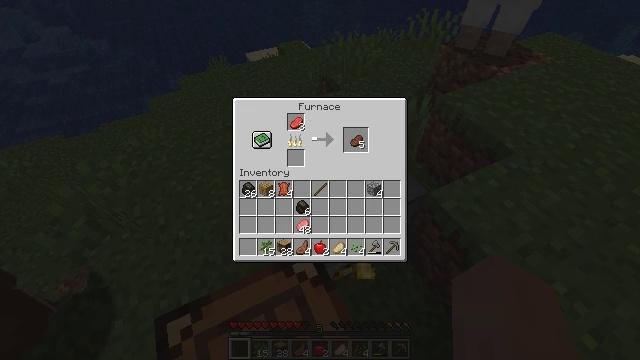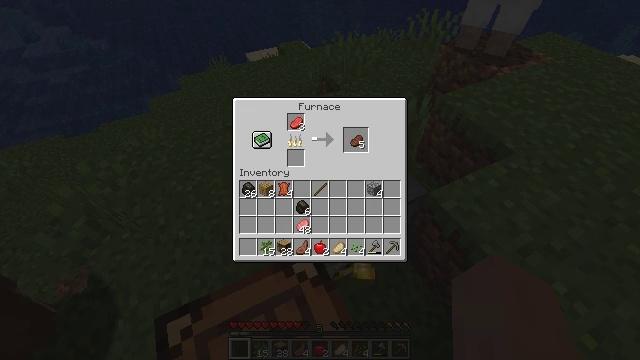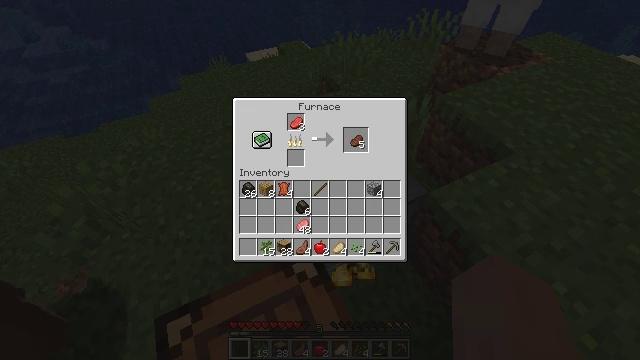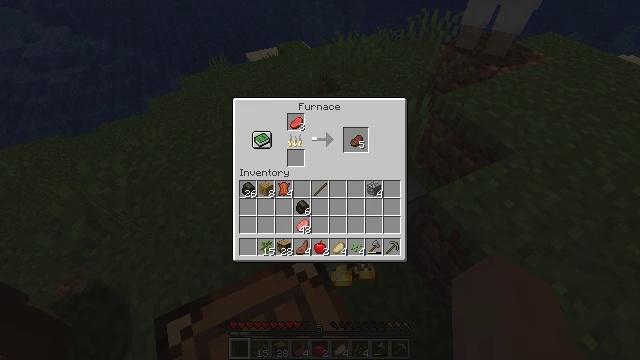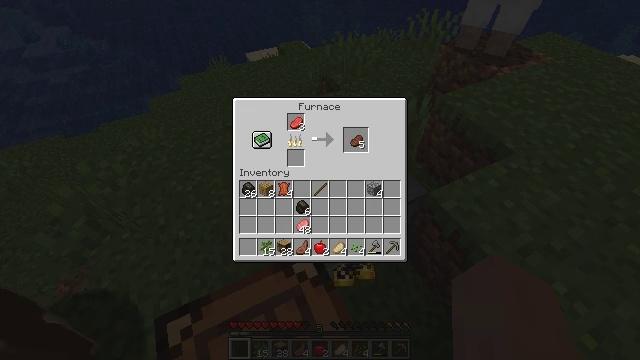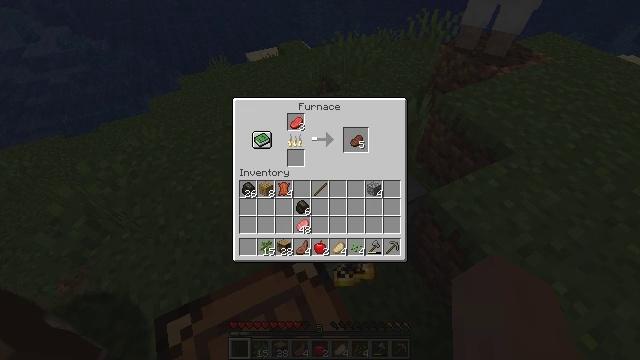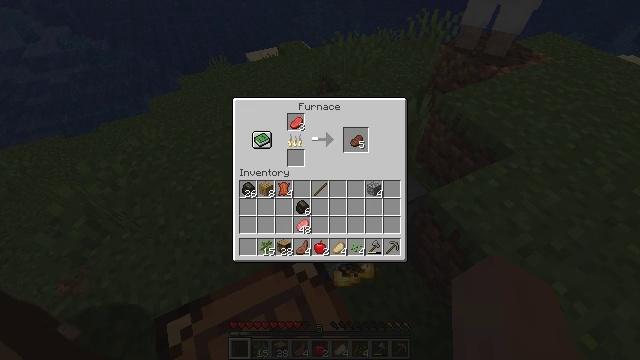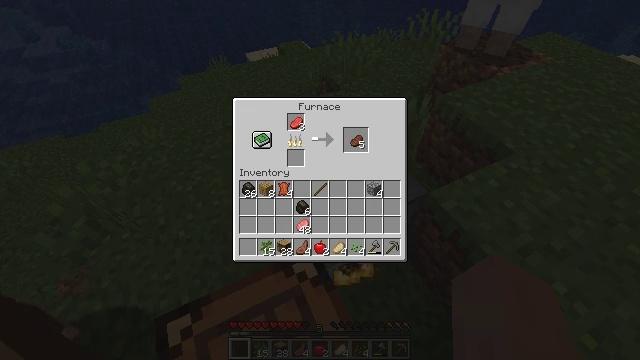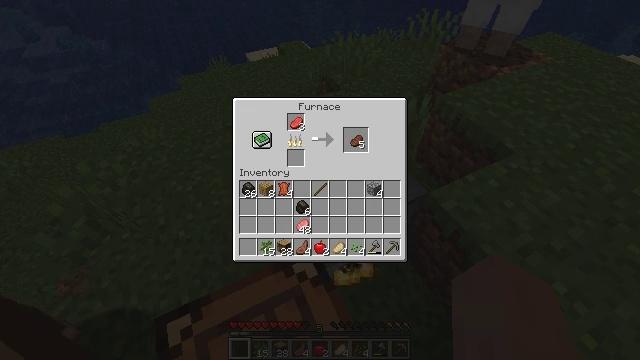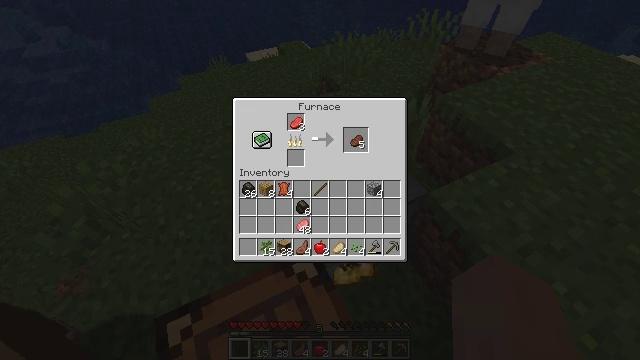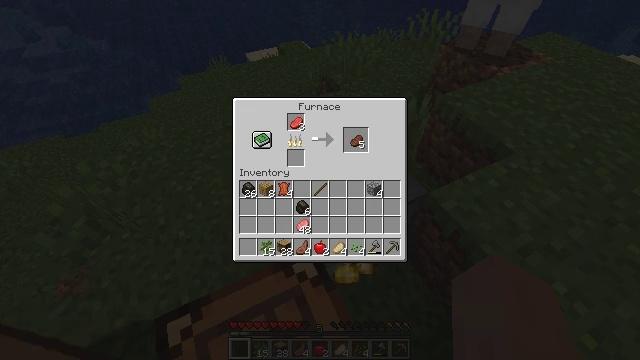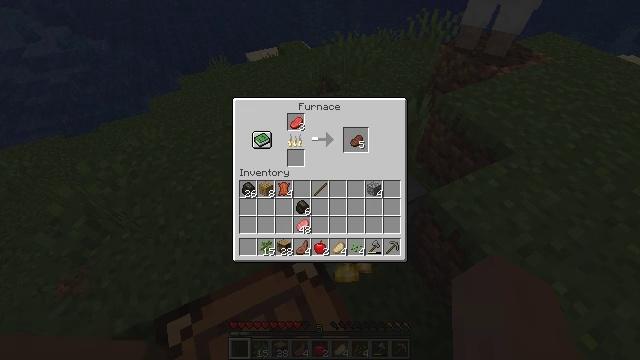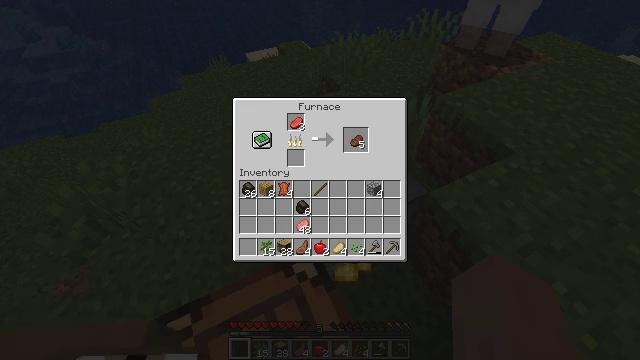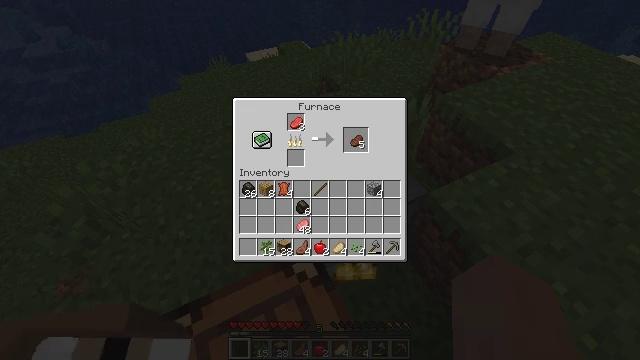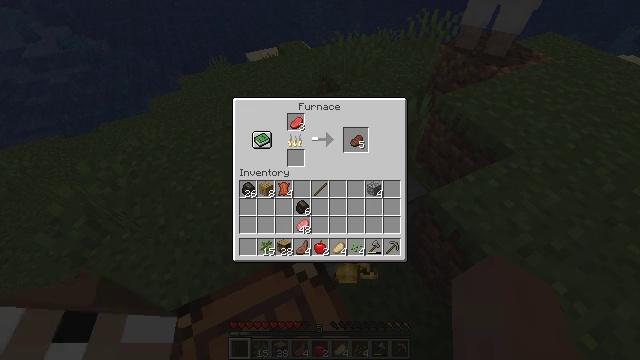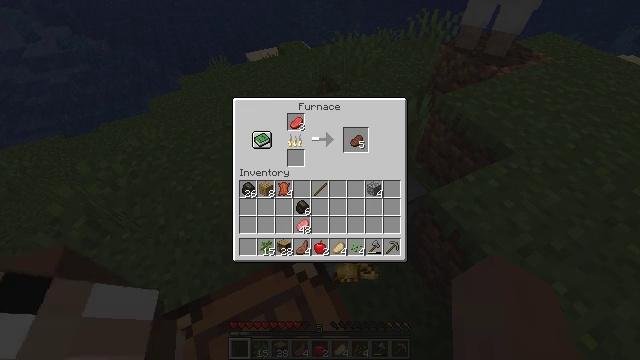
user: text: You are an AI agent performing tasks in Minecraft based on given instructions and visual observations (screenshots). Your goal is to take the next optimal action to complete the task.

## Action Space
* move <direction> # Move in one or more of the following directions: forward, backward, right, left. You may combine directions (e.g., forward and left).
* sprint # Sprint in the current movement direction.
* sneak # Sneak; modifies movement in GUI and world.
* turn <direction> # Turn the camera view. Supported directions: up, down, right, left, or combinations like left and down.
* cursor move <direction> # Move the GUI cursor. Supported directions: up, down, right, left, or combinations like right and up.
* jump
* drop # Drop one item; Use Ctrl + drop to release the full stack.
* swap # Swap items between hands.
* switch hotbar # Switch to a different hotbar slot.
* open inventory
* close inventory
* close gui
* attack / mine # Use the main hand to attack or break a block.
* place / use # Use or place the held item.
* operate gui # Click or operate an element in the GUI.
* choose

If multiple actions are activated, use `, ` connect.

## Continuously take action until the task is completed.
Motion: motion action
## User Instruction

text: Heat raw beef in the furnace to cook it.
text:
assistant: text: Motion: no_op
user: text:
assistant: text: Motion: no_op
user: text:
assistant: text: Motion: no_op
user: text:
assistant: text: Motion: no_op
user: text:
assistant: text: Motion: no_op
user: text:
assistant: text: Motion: no_op
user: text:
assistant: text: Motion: no_op
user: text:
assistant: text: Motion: no_op
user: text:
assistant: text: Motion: no_op
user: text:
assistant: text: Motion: no_op
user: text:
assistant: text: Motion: no_op
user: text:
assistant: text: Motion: no_op
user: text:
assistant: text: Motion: no_op
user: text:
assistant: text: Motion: no_op
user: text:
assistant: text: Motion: no_op
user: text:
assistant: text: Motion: no_op
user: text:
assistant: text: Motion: no_op
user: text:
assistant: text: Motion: no_op
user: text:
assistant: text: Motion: no_op
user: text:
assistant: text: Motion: no_op
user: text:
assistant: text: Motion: no_op
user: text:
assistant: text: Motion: no_op
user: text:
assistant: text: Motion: no_op
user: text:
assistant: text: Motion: no_op
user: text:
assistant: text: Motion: no_op
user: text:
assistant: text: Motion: no_op
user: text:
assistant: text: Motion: no_op
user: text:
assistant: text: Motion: no_op
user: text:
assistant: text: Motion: no_op
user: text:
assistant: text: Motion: no_op